Field crop: maize
Growth stage: 2
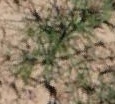
Species: salsola